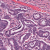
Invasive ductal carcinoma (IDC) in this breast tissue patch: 1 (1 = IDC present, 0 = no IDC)